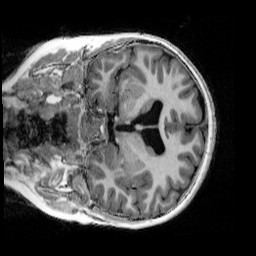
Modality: UNIT1_denoised
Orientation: coronal
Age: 9
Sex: female
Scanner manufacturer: siemens
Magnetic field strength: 3 T
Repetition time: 4 s
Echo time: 0.00303 s